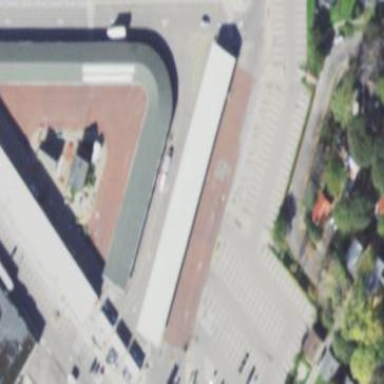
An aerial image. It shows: Marketplace building.